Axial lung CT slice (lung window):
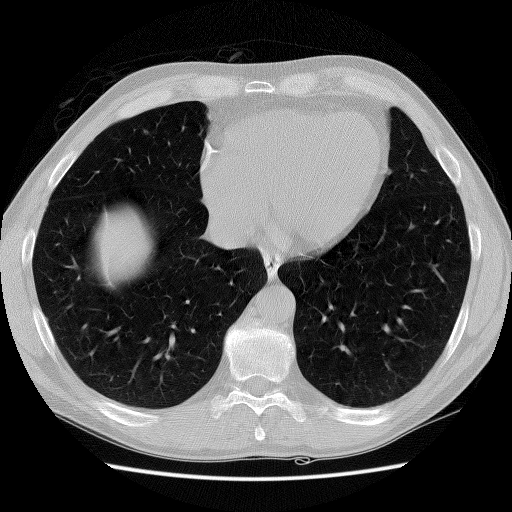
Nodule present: no